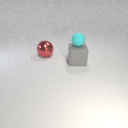
large red metal sphere behind large gray rubber cube